Question: I'm new to Python and working with Titanic Dataset to create a stacked chart using for loop. Can anyone suggest to me how to convert from bar to stacked? What option should be changed for the below code?
'''
df.drop(["name","ticket","cabin","boat","body","home.dest"], axis=1,inplace=True)
df.embarked = df.embarked.fillna(df.embarked.mode()[0])
es_grp1=df.groupby(['embarked','survived'])
for i in es_grp1.groups.keys():
plt.bar(str(i),es_grp1.get_group(i).embarked.size)
plt.text(str(i),es_grp1.get_group(i).embarked.size,es_grp1.get_group(i).embarked.size)
plt.show()
'''

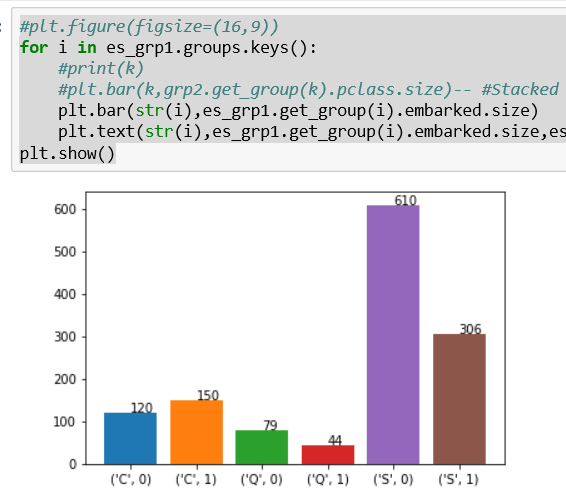
Answer: It's difficult to judge without seeing exactly how your data are structured, but based on the link I've provided this should work ok. If you can show what the data actually look like then that might make this clearer.
'''
df.drop(["name","ticket","cabin","boat","body","home.dest"], axis=1,inplace=True)
df.embarked = df.embarked.fillna(df.embarked.mode()[0])
es_grp1=df.groupby(['embarked','survived'])
value_sum = 0
for i in es_grp1.groups.keys():
plt.bar(0,es_grp1.get_group(i).embarked.size, bottom=value_sum)
value_sum += es_grp1.get_group(i).embarked.size
plt.text(str(i),es_grp1.get_group(i).embarked.size,es_grp1.get_group(i).embarked.size)
plt.show()
'''